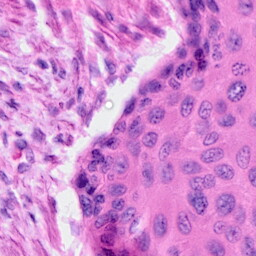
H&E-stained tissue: Cervix